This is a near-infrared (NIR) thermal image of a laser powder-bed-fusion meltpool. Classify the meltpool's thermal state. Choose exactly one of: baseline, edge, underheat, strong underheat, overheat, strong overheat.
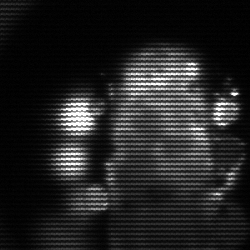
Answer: strong underheat